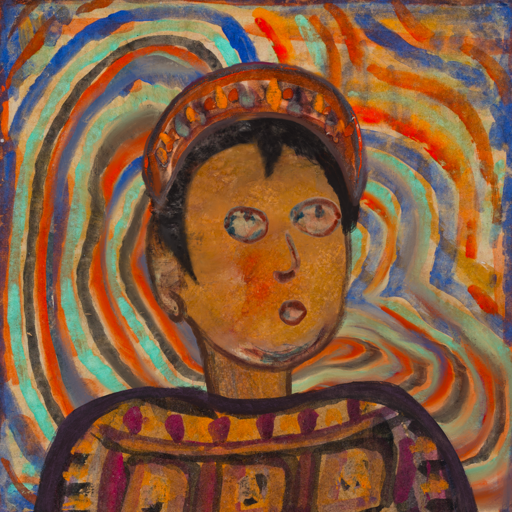
Background: Sisters, Head And Neck Side: Pipe, Face Side: Orphan, Bust: Doll, Hair Side: Roy_Bahadur, Head Accessory: Hypocrite, Second Necklace: Blank, Necklace: Blank, Baby: Blank